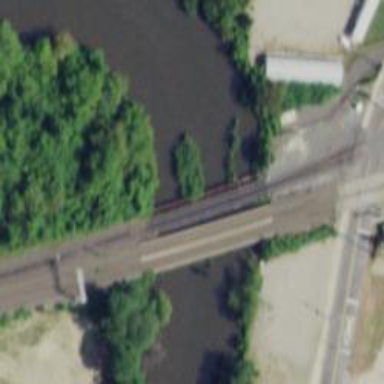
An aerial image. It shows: Light rail bridge.